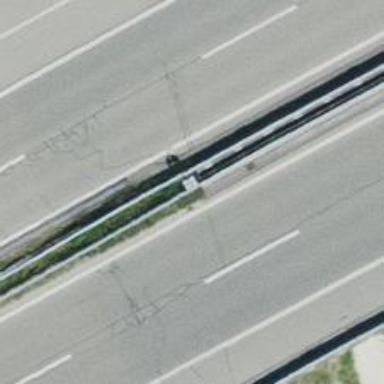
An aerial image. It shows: Guard rail.